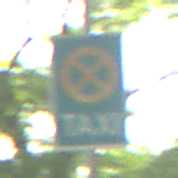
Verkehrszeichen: Taxenstand
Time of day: MorningAfternoon
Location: Outdoor (RoadRail)
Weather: Clear
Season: NotSpecified
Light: Natural